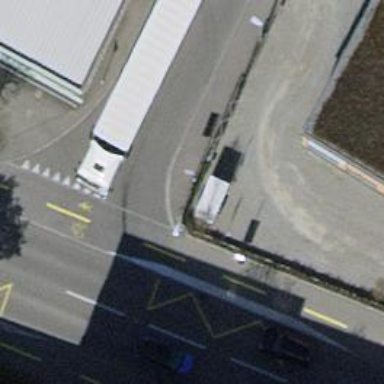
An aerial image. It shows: Bus stop with platform for public transport.